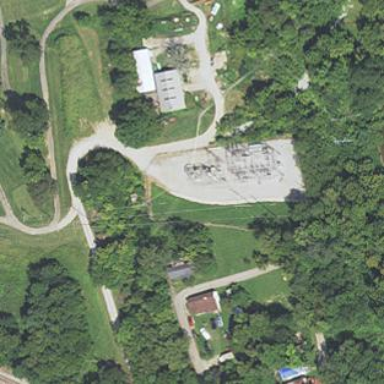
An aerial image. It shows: Power substation.